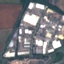
Land use / land cover class: Industrial